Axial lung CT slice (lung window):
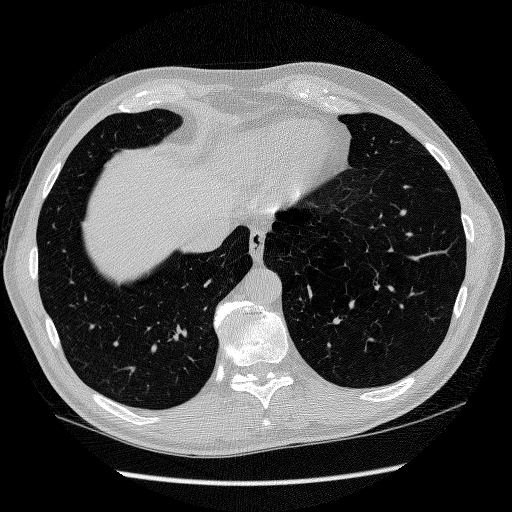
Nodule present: no